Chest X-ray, PA view. Patient: 38 years old, sex F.
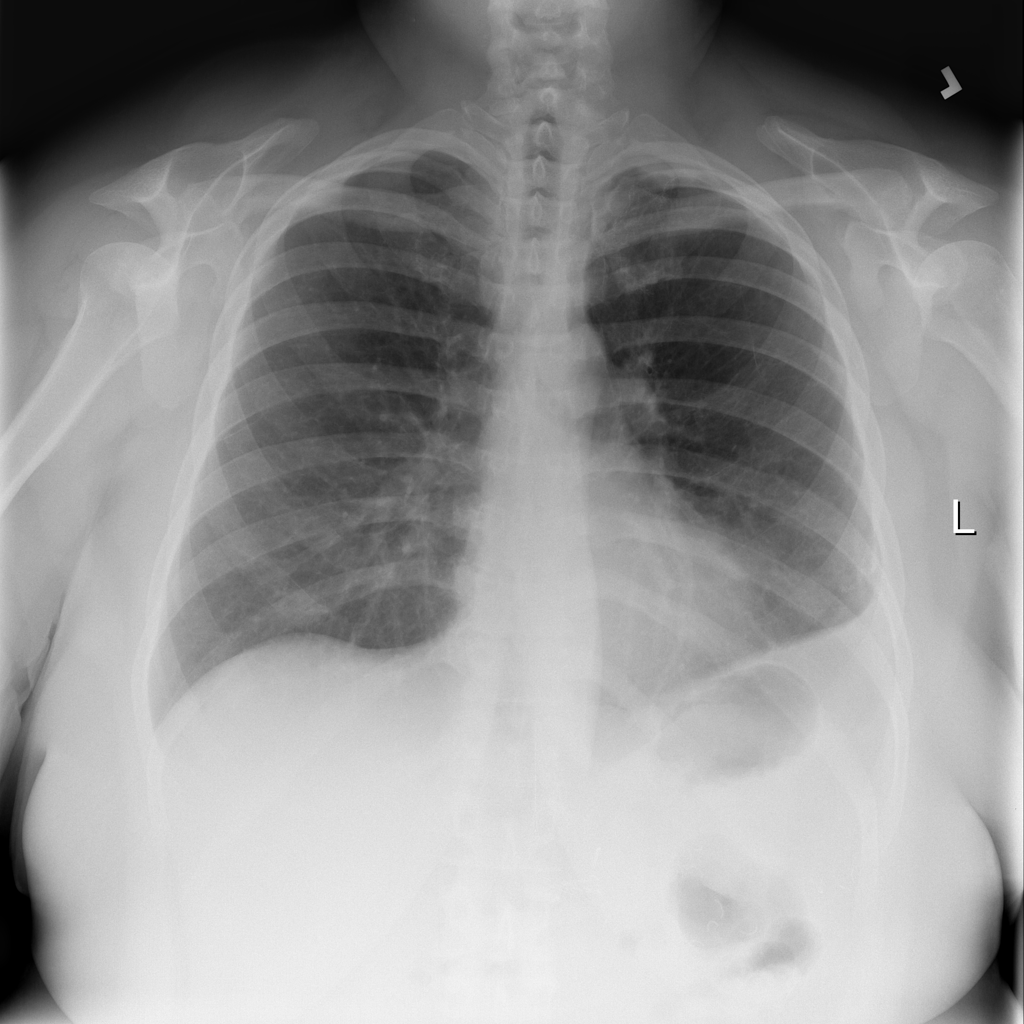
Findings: No Finding